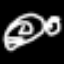
Label: chair